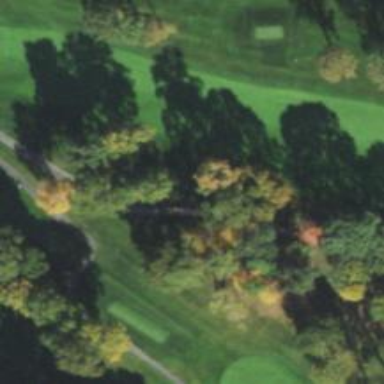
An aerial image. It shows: Path for both roads and golfers.